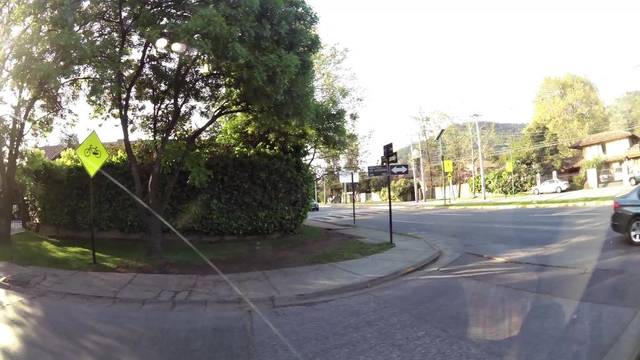
Region: Chile
Coordinates: -33.346, -70.544